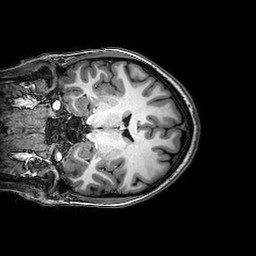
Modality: T1w
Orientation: coronal
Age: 23
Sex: female
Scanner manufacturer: philips
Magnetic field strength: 3 T
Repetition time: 0.008152 s
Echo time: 0.00373 s